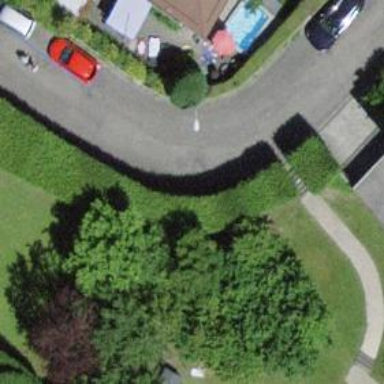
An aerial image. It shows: Residential road with asphalt surface. There is opposite cycleway.